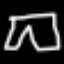
Label: pants